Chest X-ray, PA view. Patient: 14 years old, sex F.
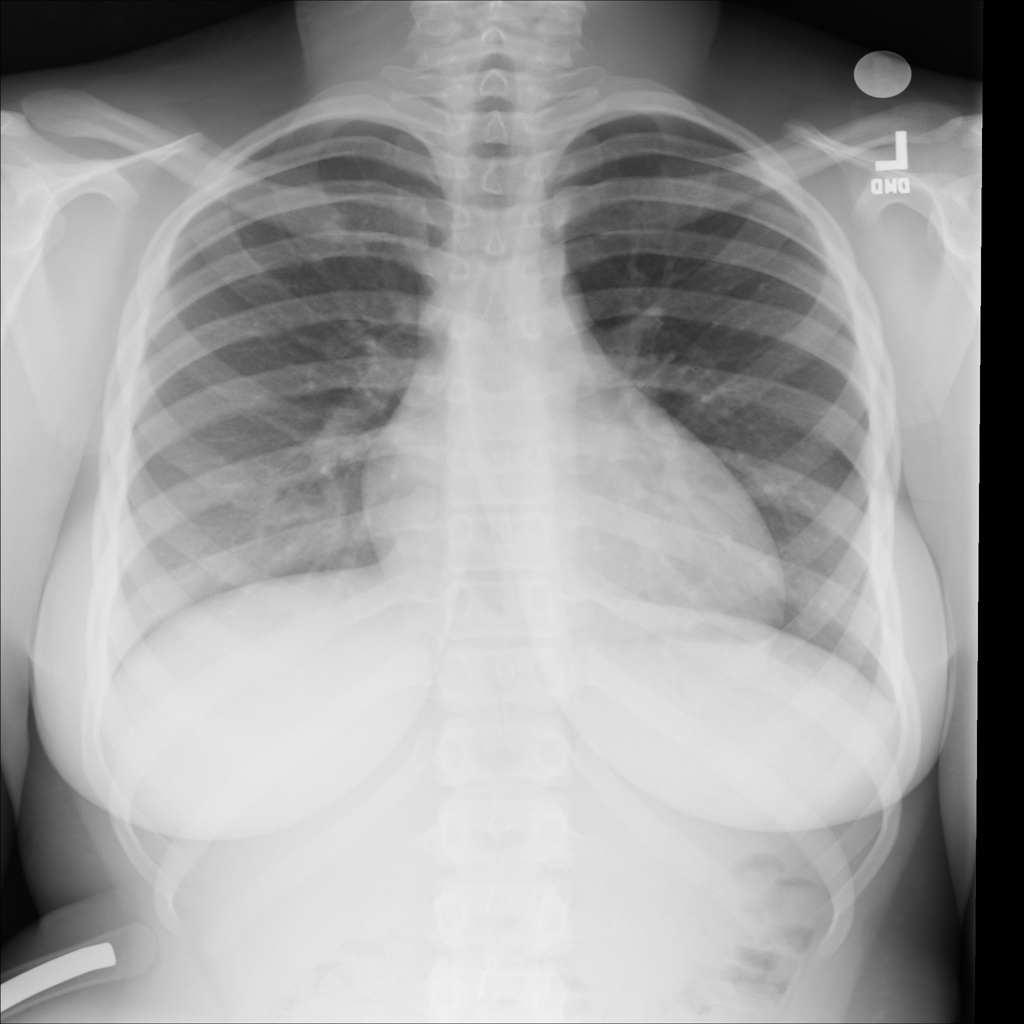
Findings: No Finding